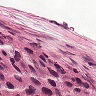
Metastatic tissue present: yes